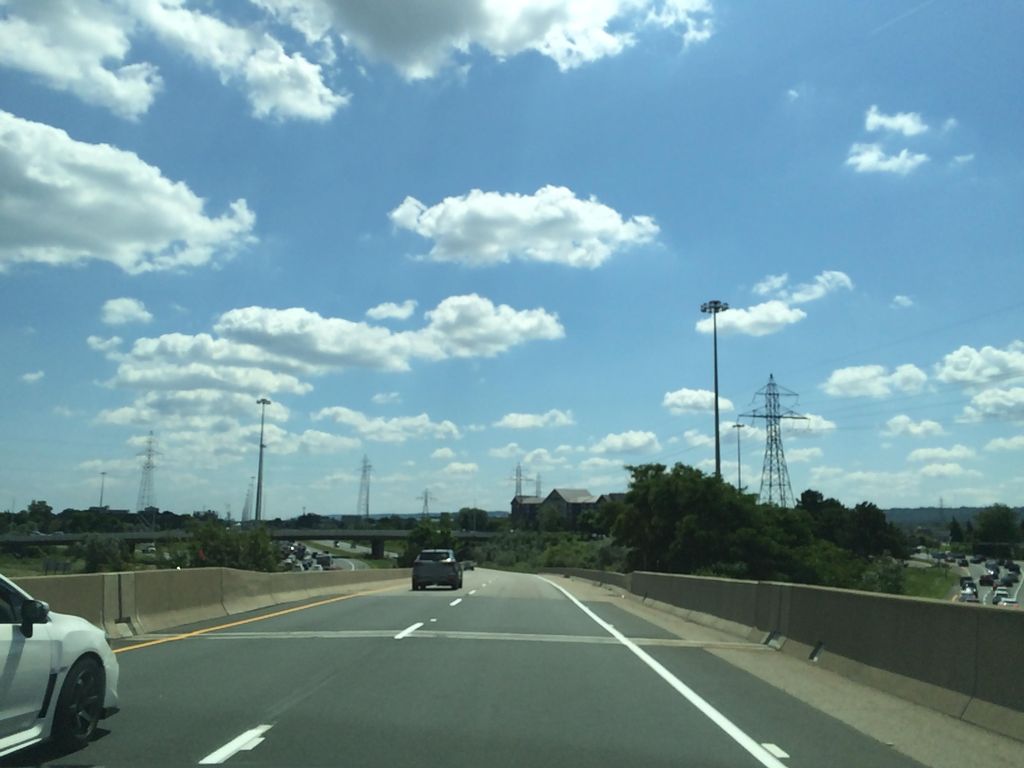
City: hamilton